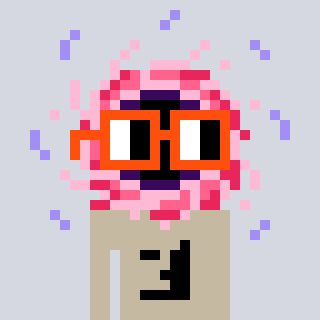
a pixel art character with square orange glasses, a blackhole-shaped head and a bege-colored body on a cool background